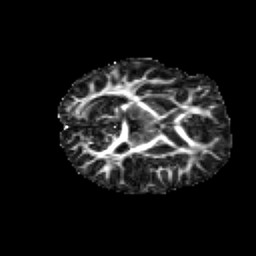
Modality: FA
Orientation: axial
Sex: male
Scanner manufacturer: siemens
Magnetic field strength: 3 T
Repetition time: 5 s
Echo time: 0.071 s